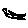
Label: bird